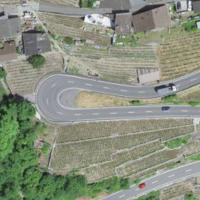
EUNIS habitat code: 40
Species observed at this site:
Fagus sylvatica